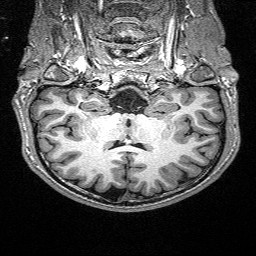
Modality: T1w
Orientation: sagittal
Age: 23
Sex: male
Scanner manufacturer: siemens
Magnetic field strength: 3 T
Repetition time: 2.4 s
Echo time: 0.03 s